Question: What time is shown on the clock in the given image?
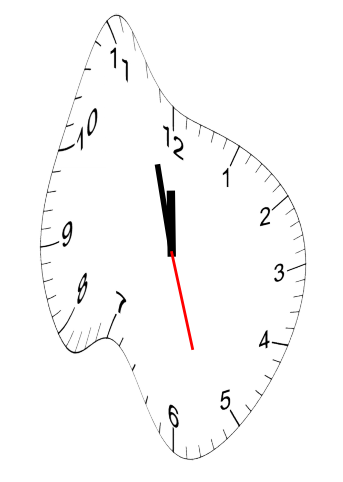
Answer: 11:57:27